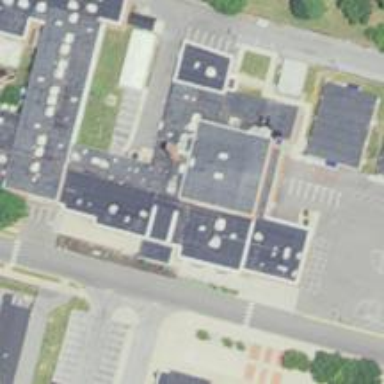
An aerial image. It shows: School building.